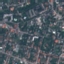
Land use / land cover: Residential